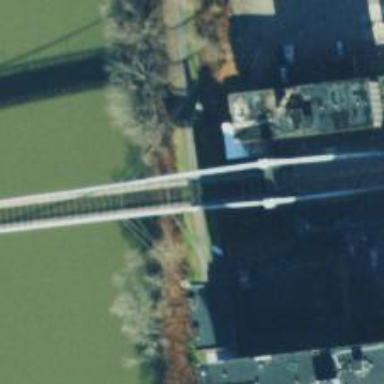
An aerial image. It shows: Suspension bridge for secondary road.